Interaction volume radius: 5 \u00c5
Interaction volume height: 20 \u00c5
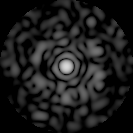
Disorder parameter: 0.8105